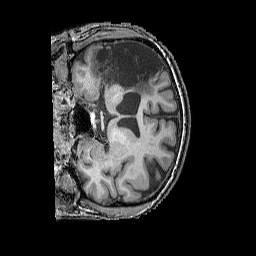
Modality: T1w
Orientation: coronal
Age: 49
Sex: male
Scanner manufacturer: siemens
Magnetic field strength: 3 T
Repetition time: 2.25 s
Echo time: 0.00411 s